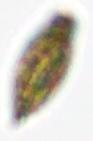
Label: Akashiwo